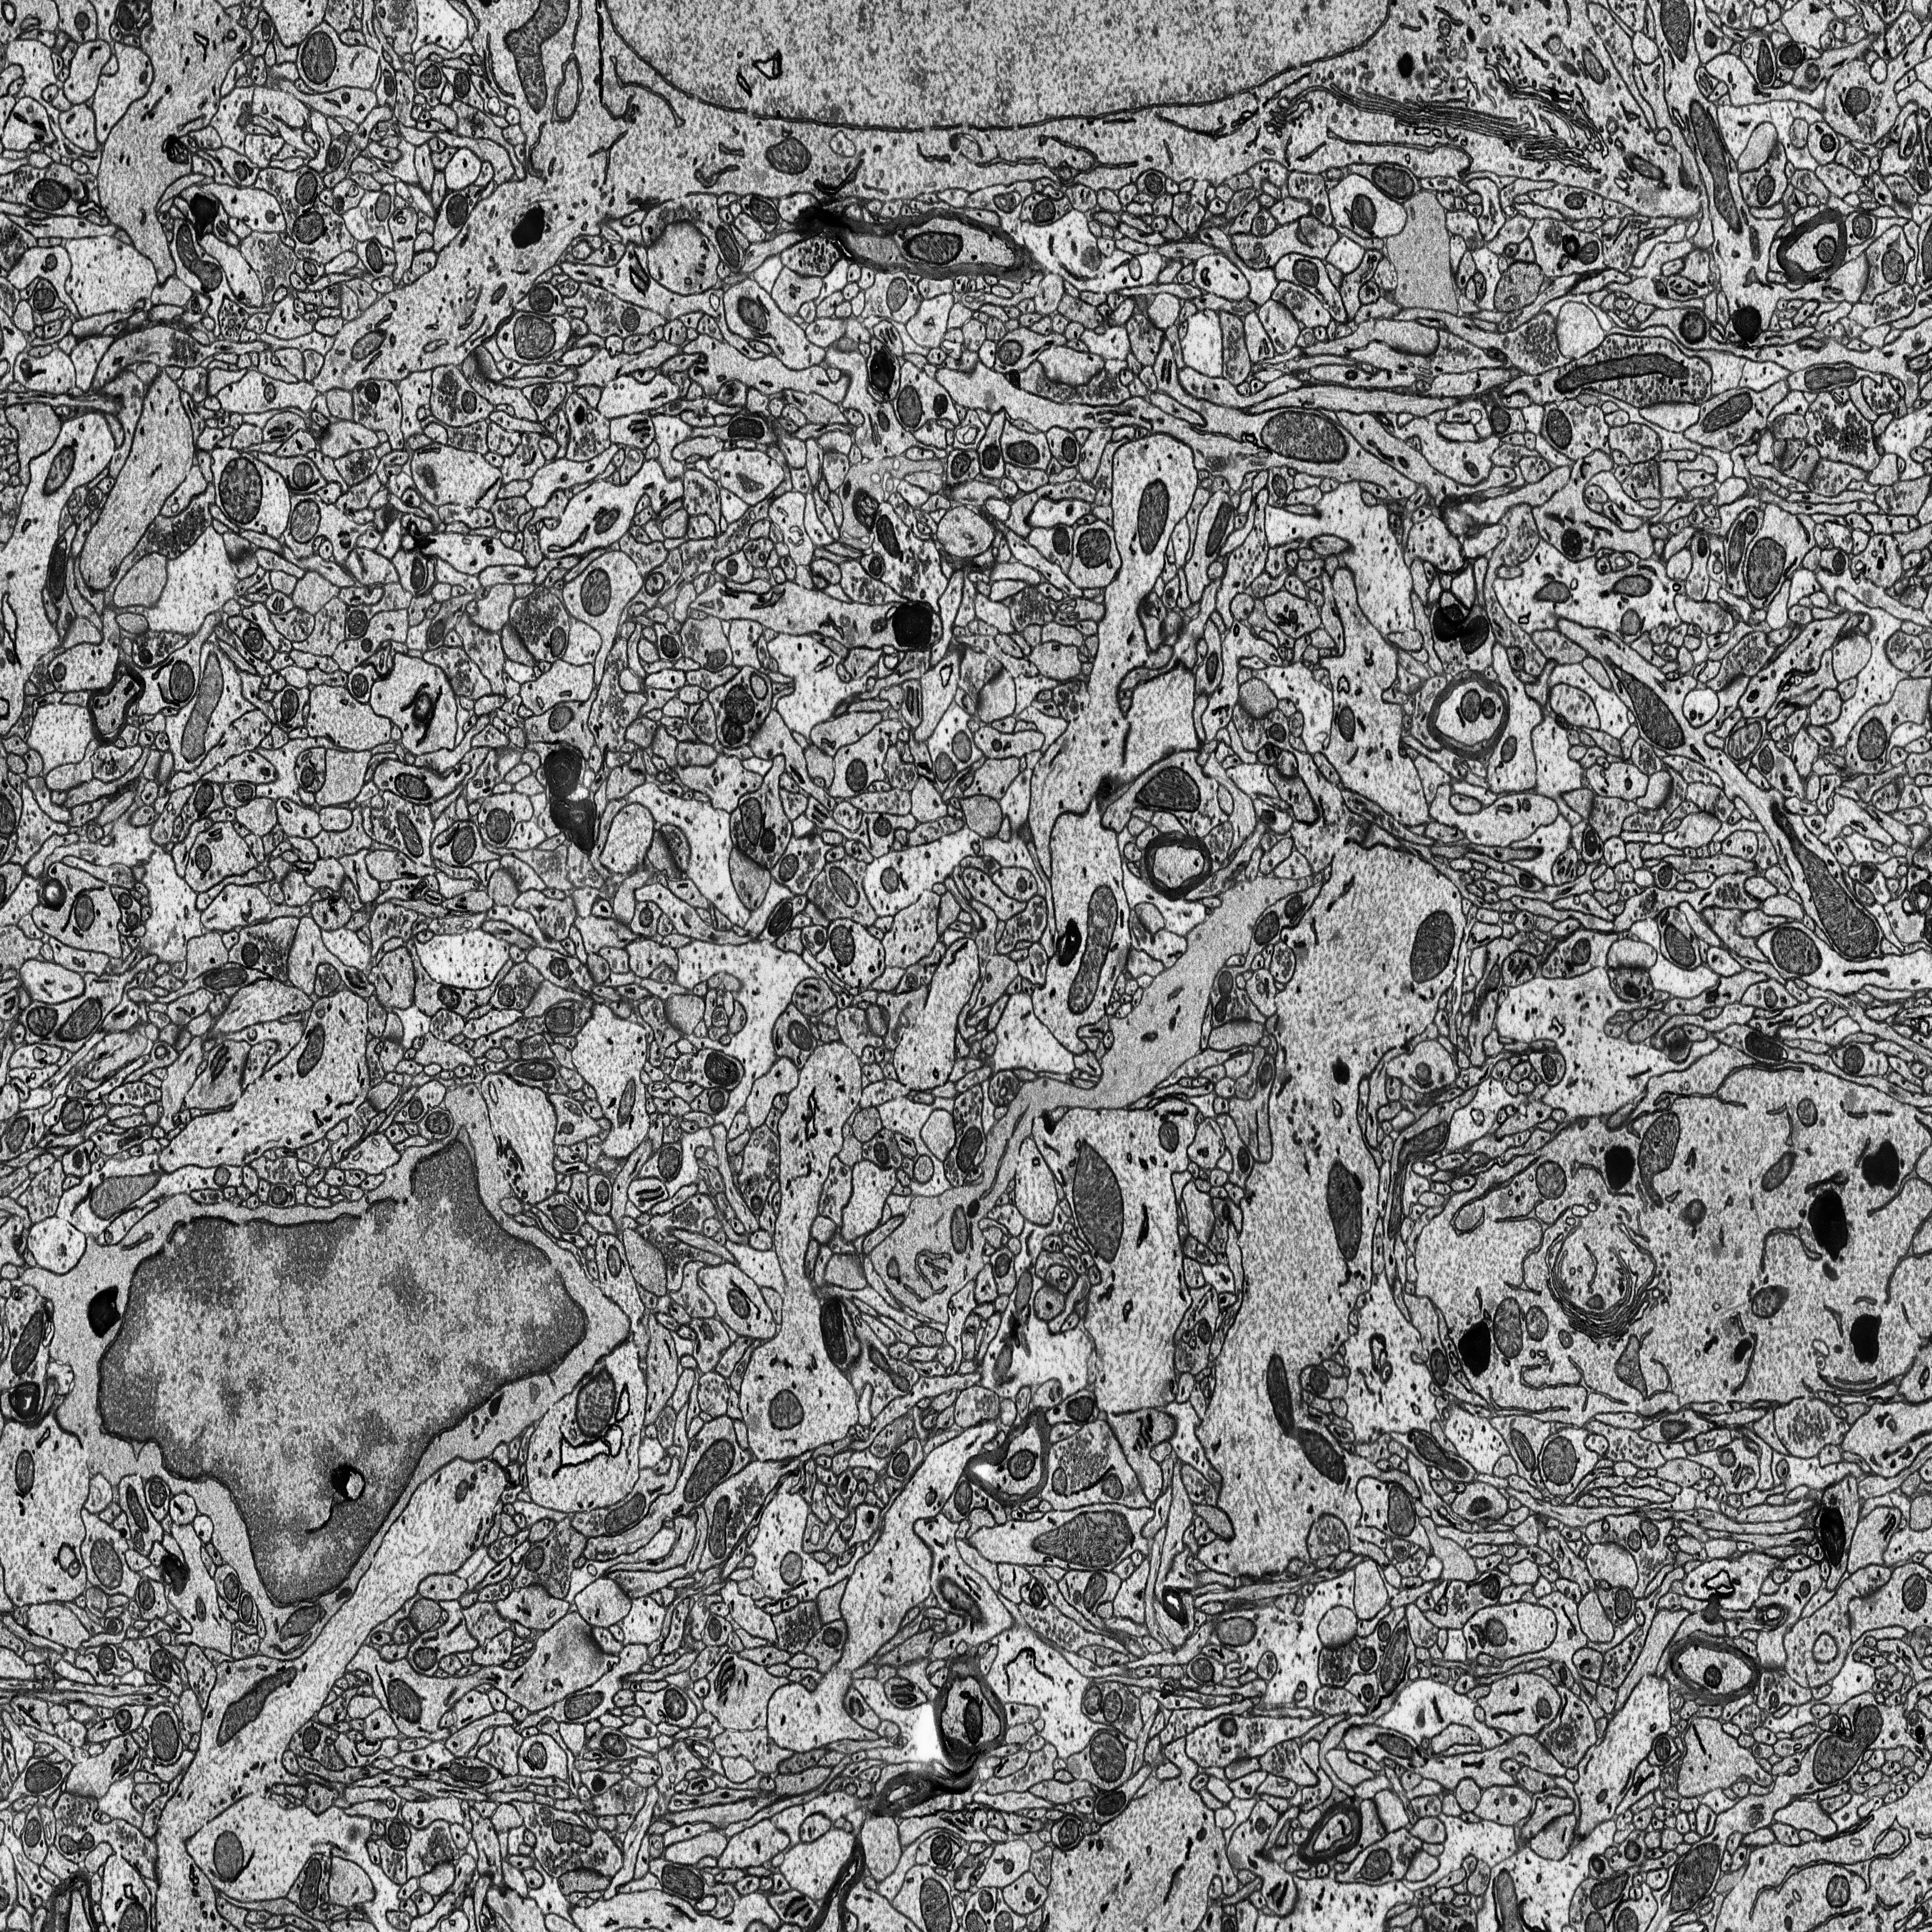
Electron microscopy slice of rat cortex tissue
Slice depth (z): 80
Mitochondria instances in slice: 371